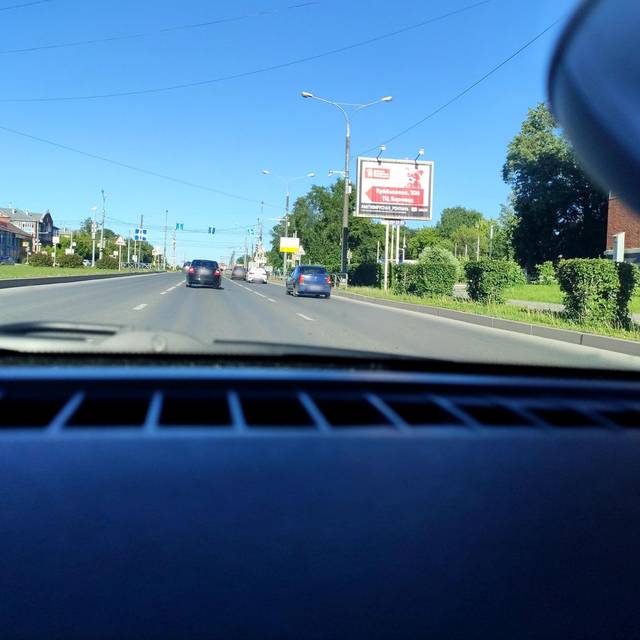
Region: Russia
Coordinates: 57.985, 56.247